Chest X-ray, PA view. Patient: 34 years old, sex F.
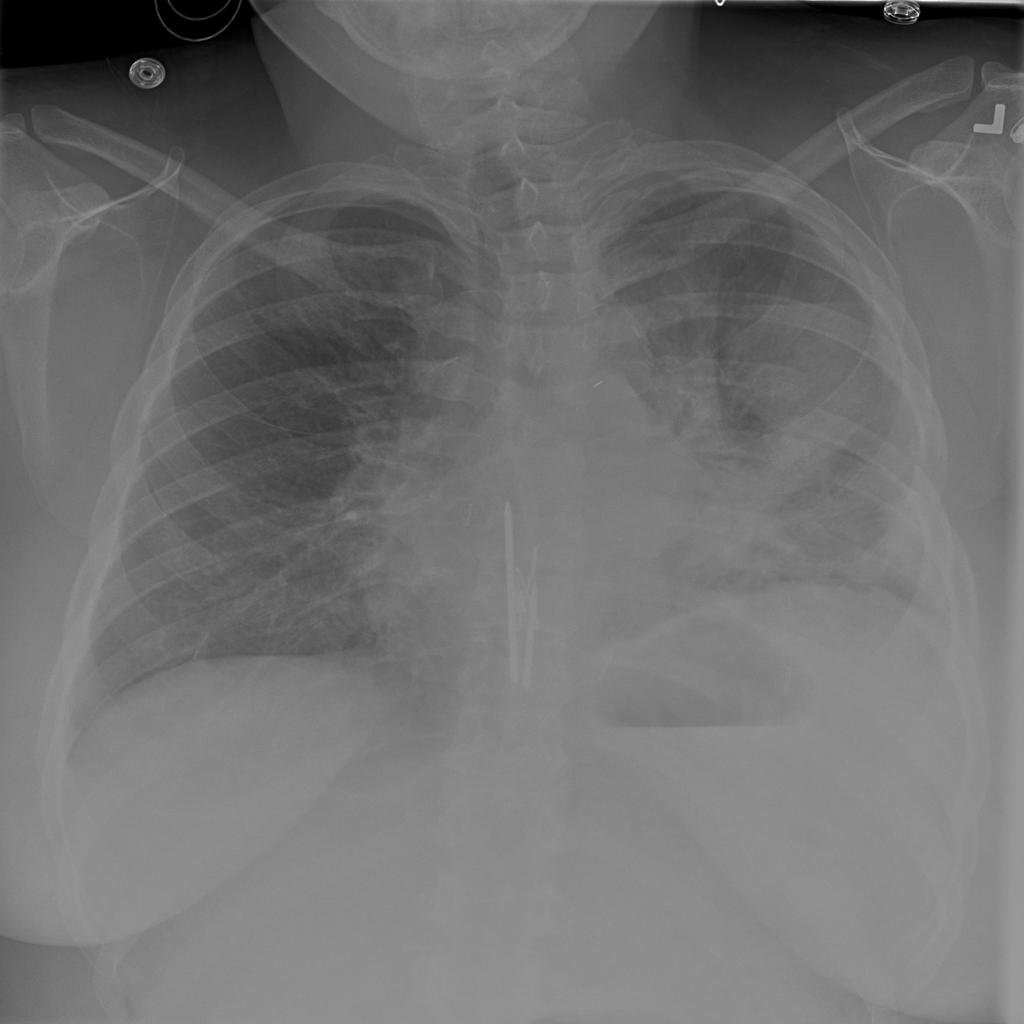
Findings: Infiltration, Pleural_Thickening